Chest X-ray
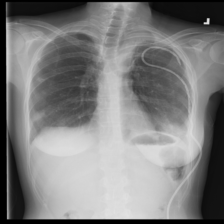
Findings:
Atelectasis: negative
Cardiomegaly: negative
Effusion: negative
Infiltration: negative
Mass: negative
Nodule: negative
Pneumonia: negative
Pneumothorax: positive
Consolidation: negative
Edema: negative
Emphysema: negative
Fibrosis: negative
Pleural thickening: positive
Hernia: negative